Aerial crown-view tile of a tropical tree (Barro Colorado Island, Panama), acquired 20250616:
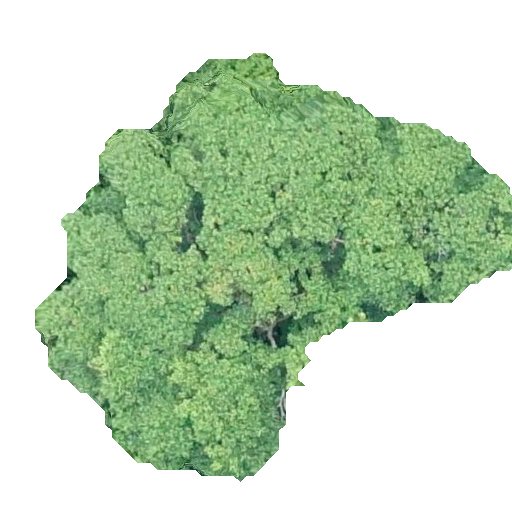
Species: Hura crepitans
GBIF accepted scientific name: Hura crepitans
Crown area: 175.715 m²